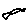
Label: bird